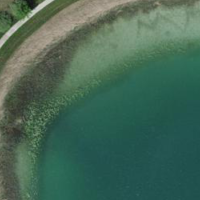
EUNIS habitat code: 14
Species observed at this site:
Lysimachia vulgaris
Phylloscopus trochilus